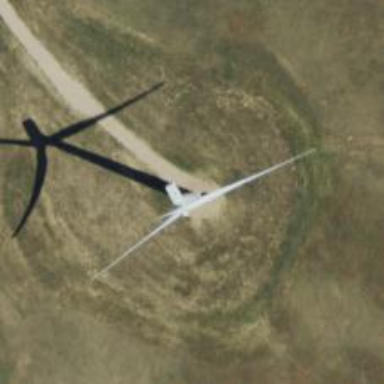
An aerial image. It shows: Wind generator with horizontal axis. The generator is wind turbine.